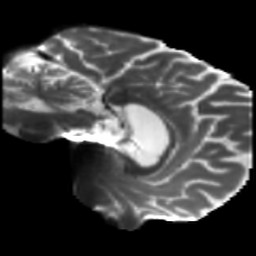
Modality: T2w
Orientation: sagittal
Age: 41
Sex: male
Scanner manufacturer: siemens
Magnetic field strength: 3 T
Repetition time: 5.47 s
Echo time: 0.0854 s